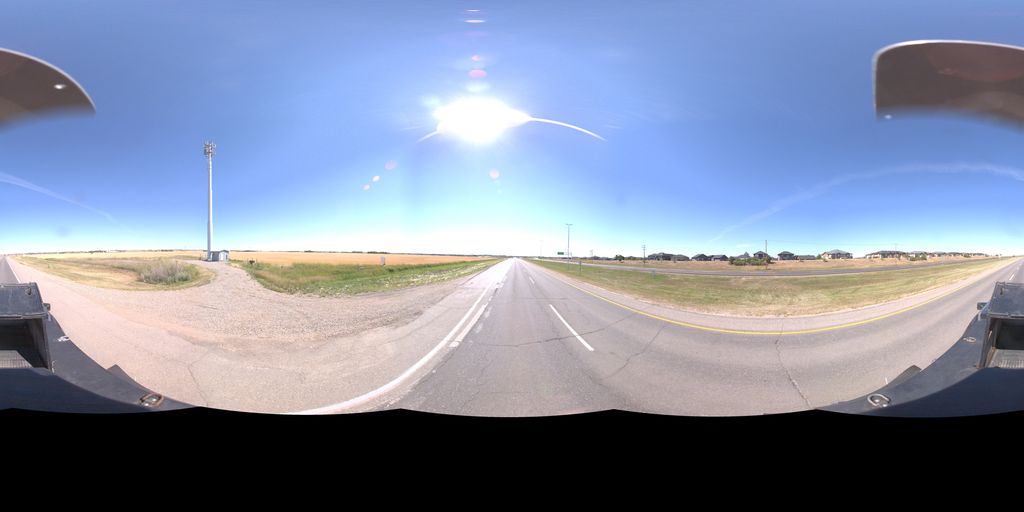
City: saskatoon